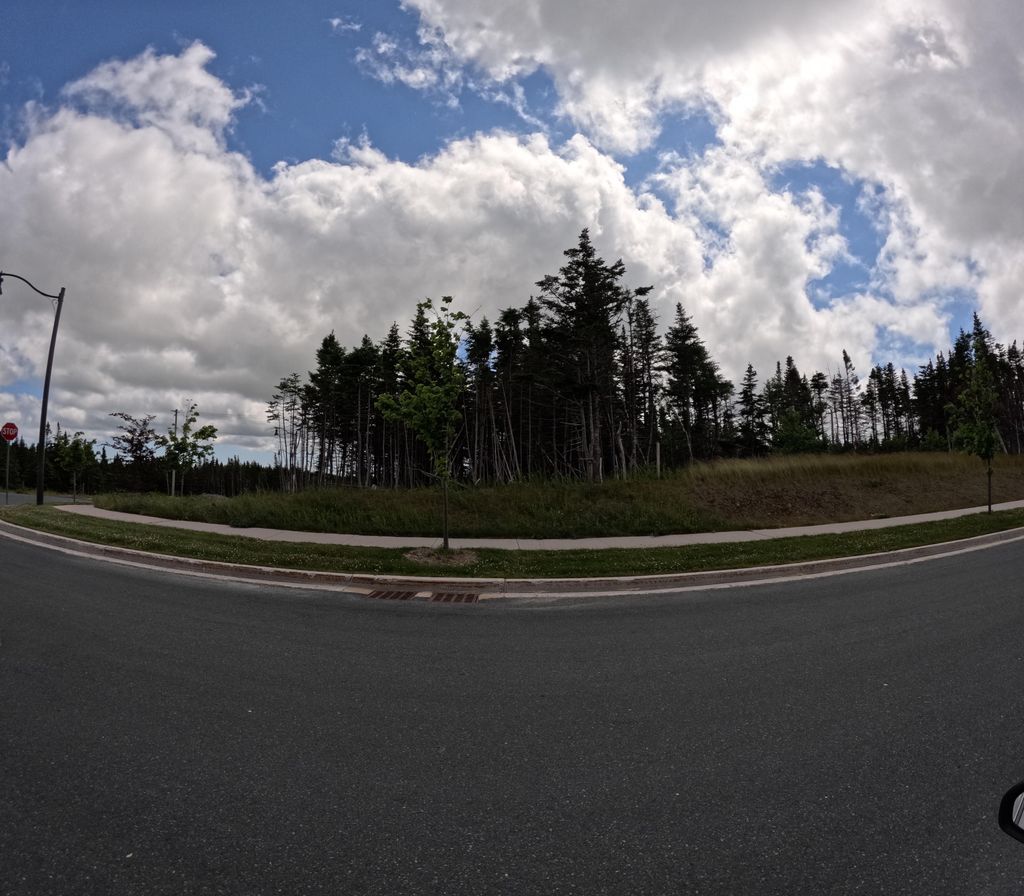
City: st_johns